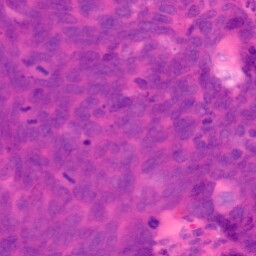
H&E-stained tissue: Colon